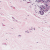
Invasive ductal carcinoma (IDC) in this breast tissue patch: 0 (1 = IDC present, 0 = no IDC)